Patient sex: F
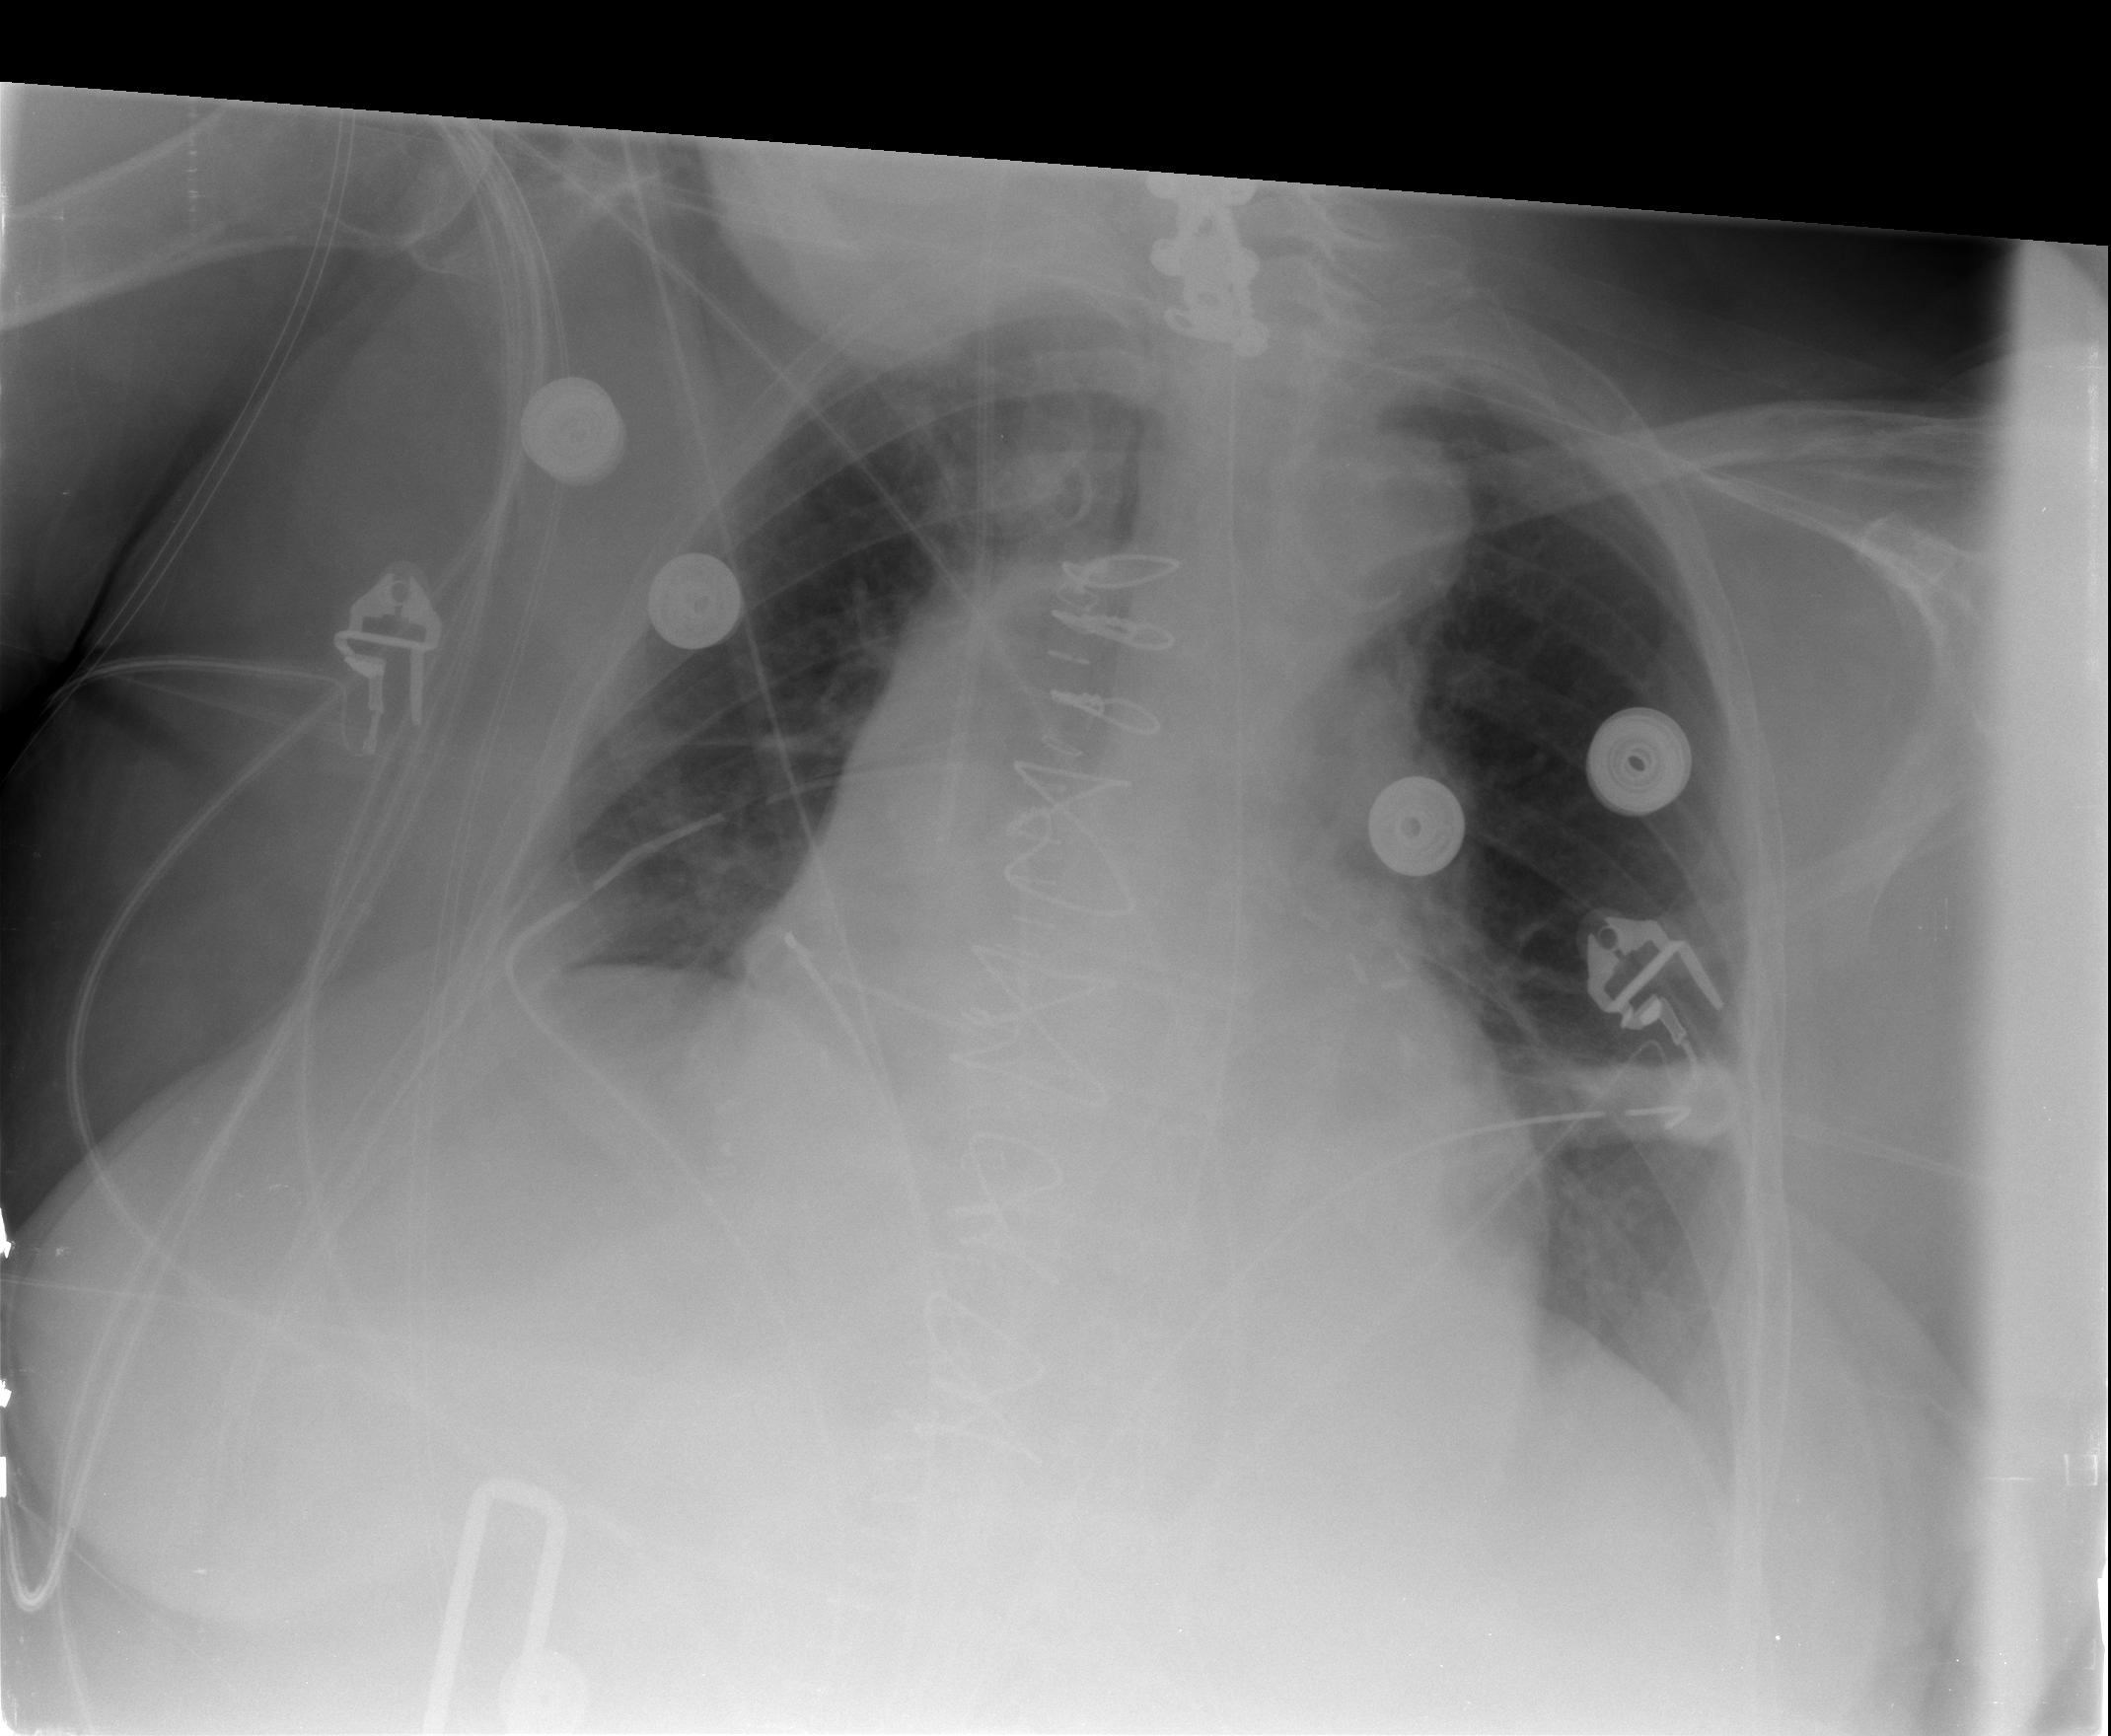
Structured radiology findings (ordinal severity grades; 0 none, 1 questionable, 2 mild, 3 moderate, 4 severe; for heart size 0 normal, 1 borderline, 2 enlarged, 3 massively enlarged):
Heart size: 3
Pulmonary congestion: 1
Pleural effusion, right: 0
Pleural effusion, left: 0
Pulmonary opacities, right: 0
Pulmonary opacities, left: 0
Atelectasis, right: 2
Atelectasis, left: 0